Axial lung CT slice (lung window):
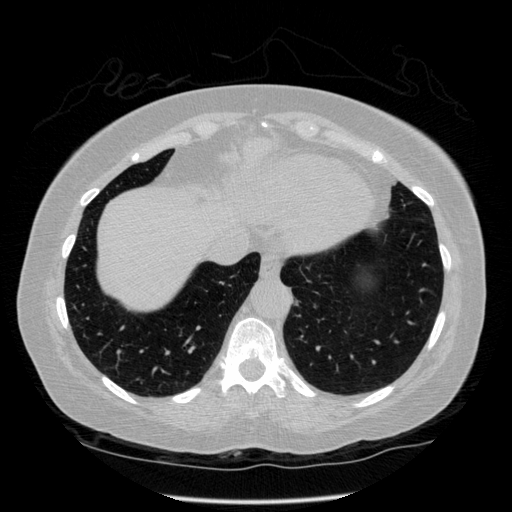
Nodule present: no